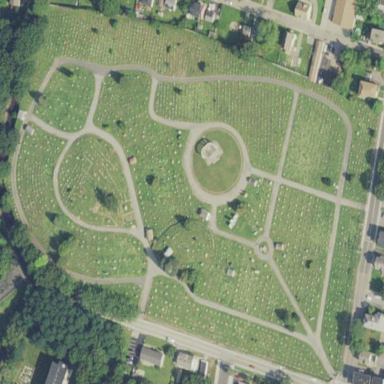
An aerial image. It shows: Cemetery.